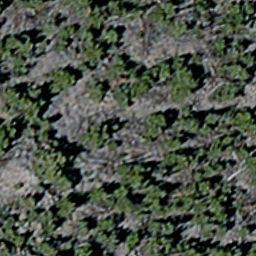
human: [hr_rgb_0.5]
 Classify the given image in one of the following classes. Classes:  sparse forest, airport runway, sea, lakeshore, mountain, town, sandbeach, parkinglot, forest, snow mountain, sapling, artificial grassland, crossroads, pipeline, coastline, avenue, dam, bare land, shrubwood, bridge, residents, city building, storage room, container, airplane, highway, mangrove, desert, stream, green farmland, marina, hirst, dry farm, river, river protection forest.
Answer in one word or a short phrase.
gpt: sparse forest